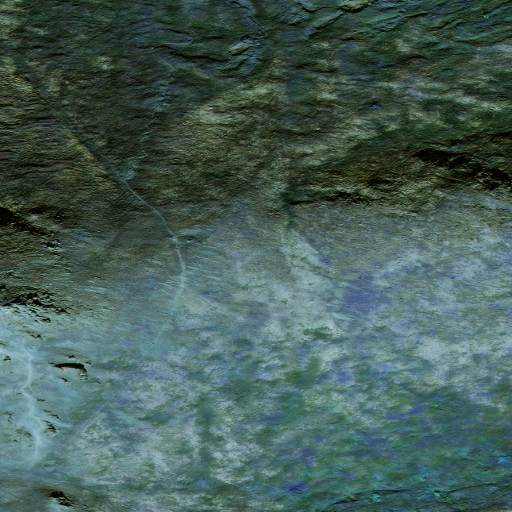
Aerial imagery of mountain in Alaska named Rendezvous Peak containing only unknown